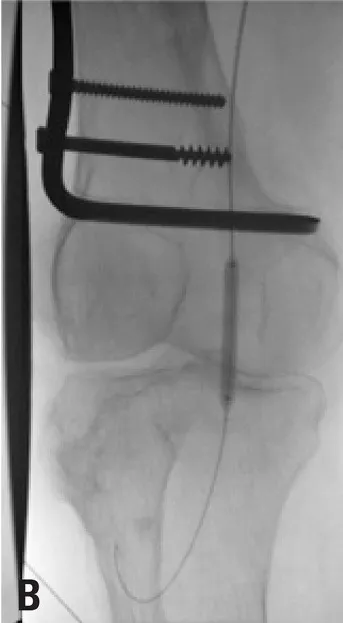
Digital subtraction angiography. (A and B) Popliteal artery angioplasty performed with a 4x20 Paseo-35 balloon.
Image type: radiology (x_ray)